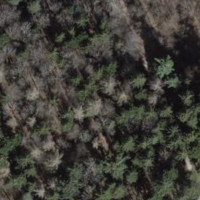
EUNIS habitat code: 44
Species observed at this site:
Neottia nidus-avis